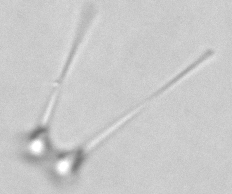
Label: Asterionellopsis_glacialis